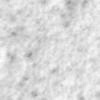
Label: no_change